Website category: university
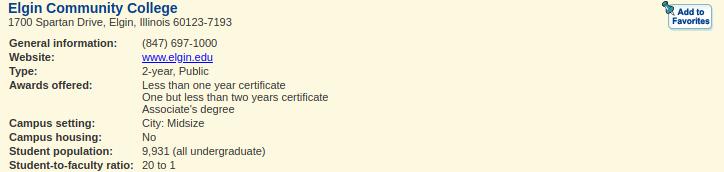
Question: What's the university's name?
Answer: Elgin Community College

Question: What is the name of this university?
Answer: Elgin Community College

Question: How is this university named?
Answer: Elgin Community College

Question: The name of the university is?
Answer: Elgin Community College

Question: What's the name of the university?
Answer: Elgin Community College

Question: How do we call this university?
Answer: Elgin Community College

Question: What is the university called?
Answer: Elgin Community College

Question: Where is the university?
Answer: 1700 Spartan Drive, Elgin, Illinois 60123-7193

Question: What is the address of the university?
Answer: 1700 Spartan Drive, Elgin, Illinois 60123-7193

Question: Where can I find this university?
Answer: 1700 Spartan Drive, Elgin, Illinois 60123-7193

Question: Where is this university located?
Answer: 1700 Spartan Drive, Elgin, Illinois 60123-7193

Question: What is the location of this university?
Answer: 1700 Spartan Drive, Elgin, Illinois 60123-7193

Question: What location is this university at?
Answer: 1700 Spartan Drive, Elgin, Illinois 60123-7193

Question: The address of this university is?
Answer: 1700 Spartan Drive, Elgin, Illinois 60123-7193

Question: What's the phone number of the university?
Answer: (847) 697-1000

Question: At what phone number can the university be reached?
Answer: (847) 697-1000

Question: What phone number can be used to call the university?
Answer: (847) 697-1000

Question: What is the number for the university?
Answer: (847) 697-1000

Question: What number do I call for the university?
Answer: (847) 697-1000

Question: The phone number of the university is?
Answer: (847) 697-1000

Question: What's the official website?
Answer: www.elgin.edu

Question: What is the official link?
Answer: www.elgin.edu

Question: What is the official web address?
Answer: www.elgin.edu

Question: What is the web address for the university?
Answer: www.elgin.edu

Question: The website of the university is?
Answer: www.elgin.edu

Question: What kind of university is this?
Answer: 2-year, Public

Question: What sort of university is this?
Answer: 2-year, Public

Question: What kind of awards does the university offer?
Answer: Less than one year certificate One but less than two years certificate Associate's degree

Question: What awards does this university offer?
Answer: Less than one year certificate One but less than two years certificate Associate's degree

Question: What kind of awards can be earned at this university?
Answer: Less than one year certificate One but less than two years certificate Associate's degree

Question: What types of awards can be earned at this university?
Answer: Less than one year certificate One but less than two years certificate Associate's degree

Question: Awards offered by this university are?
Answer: Less than one year certificate One but less than two years certificate Associate's degree

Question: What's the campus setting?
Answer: City: Midsize

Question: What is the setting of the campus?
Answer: City: Midsize

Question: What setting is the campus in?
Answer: City: Midsize

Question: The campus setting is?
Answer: City: Midsize

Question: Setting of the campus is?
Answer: City: Midsize

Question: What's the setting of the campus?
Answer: City: Midsize

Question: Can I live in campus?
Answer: No

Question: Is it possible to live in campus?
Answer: No

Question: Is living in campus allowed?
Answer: No

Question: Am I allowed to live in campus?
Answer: No

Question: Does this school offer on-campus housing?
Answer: No

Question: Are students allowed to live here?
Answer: No

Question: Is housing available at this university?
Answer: No

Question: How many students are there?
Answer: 9,931 (all undergraduate)

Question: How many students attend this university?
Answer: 9,931 (all undergraduate)

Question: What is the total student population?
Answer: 9,931 (all undergraduate)

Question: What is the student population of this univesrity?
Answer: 9,931 (all undergraduate)

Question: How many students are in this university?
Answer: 9,931 (all undergraduate)

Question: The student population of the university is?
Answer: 9,931 (all undergraduate)

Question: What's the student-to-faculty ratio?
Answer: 20 to 1

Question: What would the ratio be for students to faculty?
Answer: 20 to 1

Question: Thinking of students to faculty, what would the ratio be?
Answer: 20 to 1

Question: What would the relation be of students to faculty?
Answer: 20 to 1

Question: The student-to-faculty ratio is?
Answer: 20 to 1

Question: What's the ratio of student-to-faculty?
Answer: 20 to 1

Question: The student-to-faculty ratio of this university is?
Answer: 20 to 1